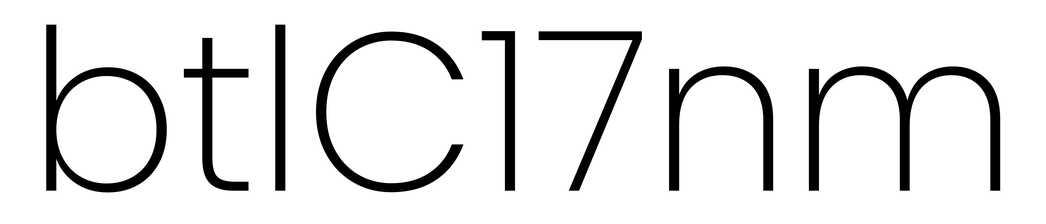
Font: Poppins-ExtraLight